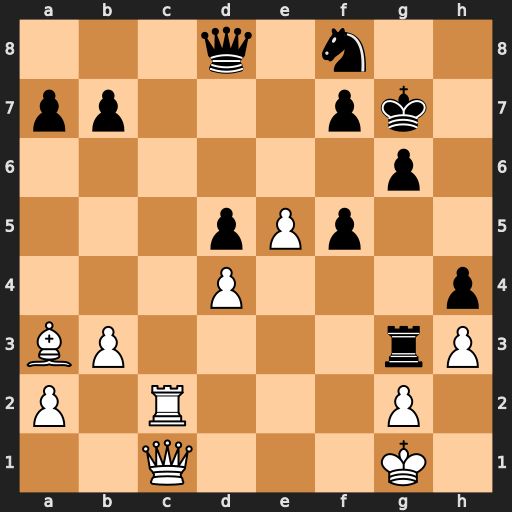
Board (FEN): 3q1n2/pp3pk1/6p1/3pPp2/3P3p/BP4rP/P1R3P1/2Q3K1
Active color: w
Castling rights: -
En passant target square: -
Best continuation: Rc8 Qxc8 Qxc8